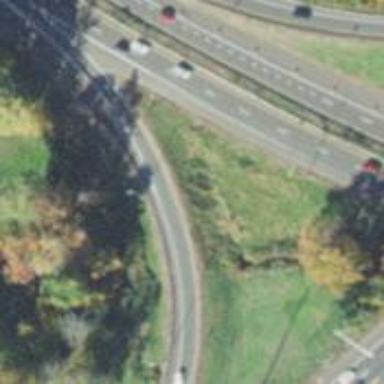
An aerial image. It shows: Asphalt motorway link.